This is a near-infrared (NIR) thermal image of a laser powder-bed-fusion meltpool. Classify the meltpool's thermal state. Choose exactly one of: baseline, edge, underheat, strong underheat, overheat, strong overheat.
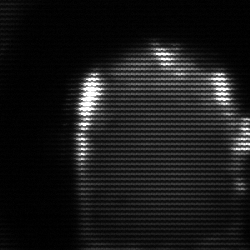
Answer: baseline